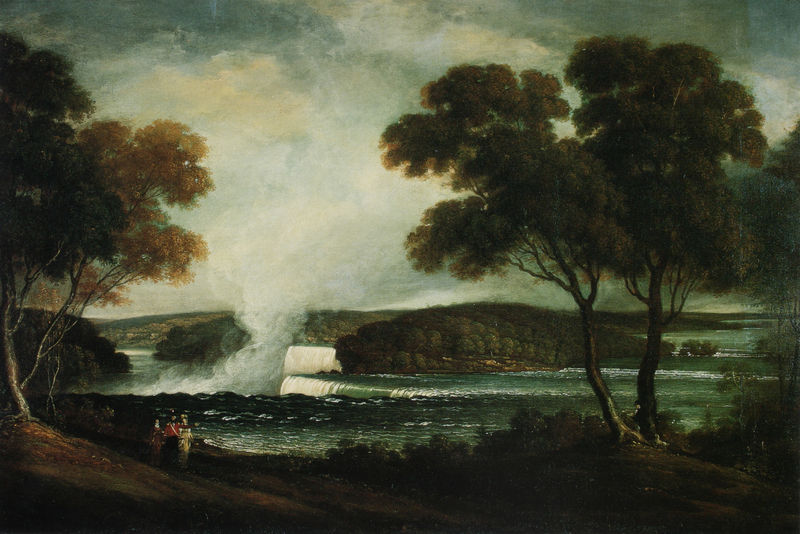
Titel: Niagara Falls from an Upper Bank on the British Side
Künstler: John Trumbull
Standort: Hartford (Connecticut)
Institution: Wadsworth Atheneum
Schlagwörter: baum, berg, blau, blätter, dunkel, gemälde, gewitter, gruppe, himmel, laub, mann, meer, schatten, wasser, weiß, wolken, bäume, fluss, frauen, gelb, grün, landschaft, menschen, ocker, see, ufer, äste, braun, frau, grau, hell, hintergrund, licht, männer, schwarz, dame, gras, rot, weg, wiese, wolke, beige, leute, mensch, stehen, herr, schauen, öl, ast, bach, hügel, natur, stamm, zweige, busch, büsche, rauch, sonne, boden, insel, drei, paar, personen, pflanzen, england, wald, wasserfall, boot, bewölkt, deutschland, gischt, küste, schiff, welle, wellen, berge, fels, hitze, dunst, nebel, landschaftsmalerei, herbst, idylle, besucher, figuren, böschung, reißend, romantik, strom, brandung, brausen, dampf, querformat, seestück, staffage, sturm, stämme, tornado, unwetter, homme, vert, woken, deutsch, betrachter, bad, spaziergang, heiss, fern, bewölkung, flusslandschaft, wälder, noir, militär, uniform, soldat, offizier, ölmalerei, wärme, lac, romantisch, wanderer, anglais, sombre, laubbäume, schaumkronen, windhose, femme, arbre, nature, paysage, gemölde, waser, eau, staffagefiguren, inseln, riviere, durchfahrt, nuage, nuages, arbres, furt, fra, galant, chemin, turner, vague, vagues, soldats, meerenge, mer, plage, südamerika, cascade, hommes, spaziergängerinnen, geysir, wasserfälle, personnages, kanada, personnes, fälle, niagara, niagarafall, niagarafälle, fume, americain, dampf laub see, luft wind wasserfall, miität, non, schwaraz, stann, weite himmel hügel personen, west, eaux, eua, tempête, personnage, 1700, abre, weißer fleck, ol, gemäülde, tornade, rheinhausen, bosquets, grève, at, abres, grève plage, baum meer, wasserdunst, fraufrauen, betrachtertr, acqua, romanticismo, cascatas, cascata